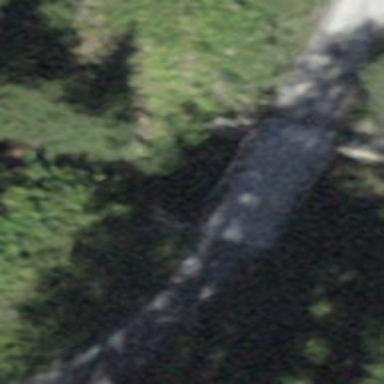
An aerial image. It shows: Concrete track on bridge with top-grade surface.